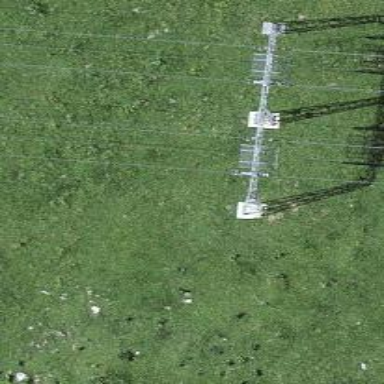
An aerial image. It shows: Pylon used for aerialway.